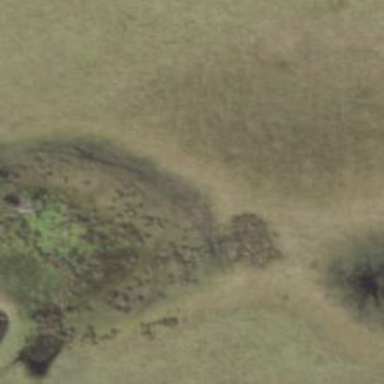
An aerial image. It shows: Wetland area characterized by wet meadow.